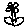
Label: flower